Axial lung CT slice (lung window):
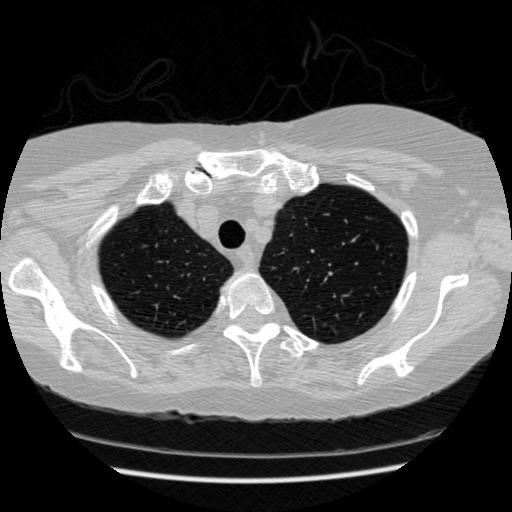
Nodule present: no